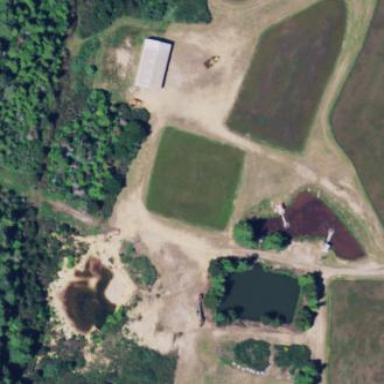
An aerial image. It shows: Farmland with cranberries as the main crop.